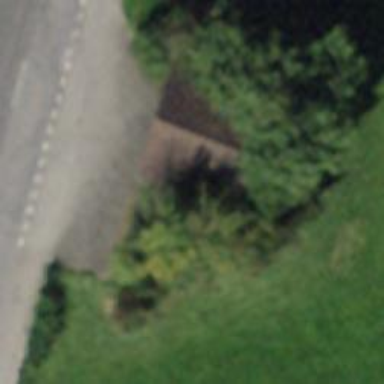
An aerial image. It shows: Garage.